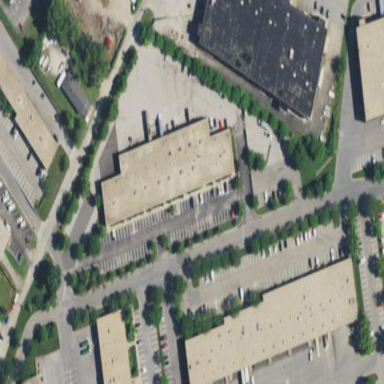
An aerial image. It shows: Office building.